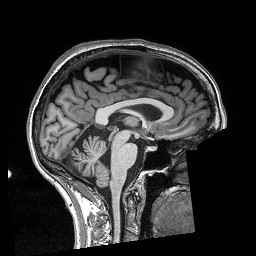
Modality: T1w
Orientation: sagittal